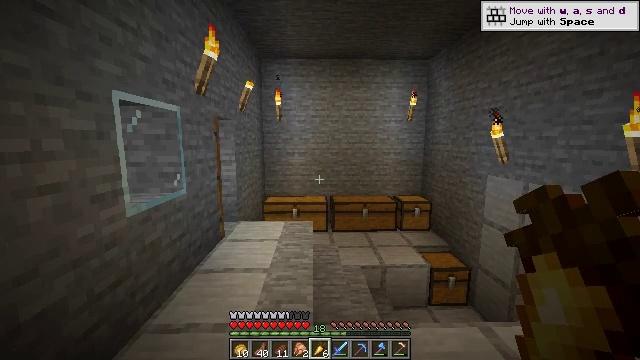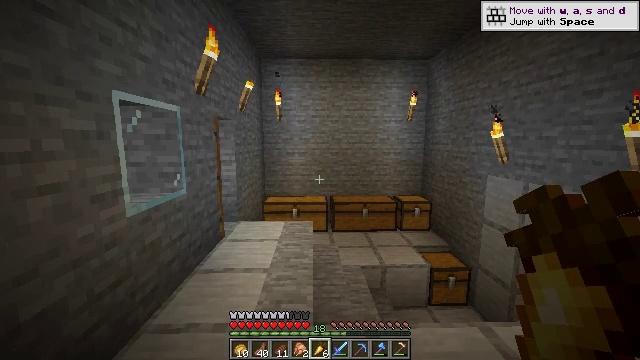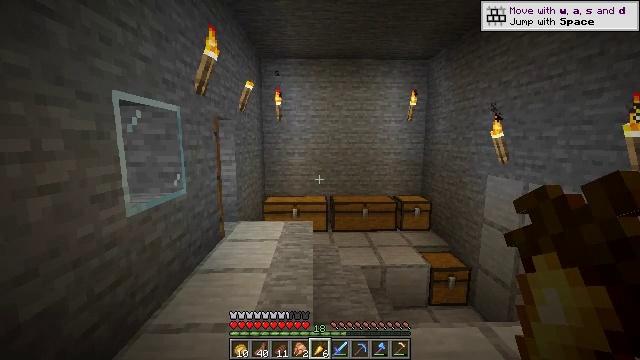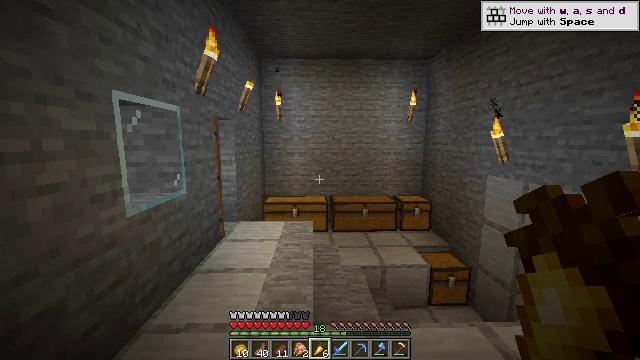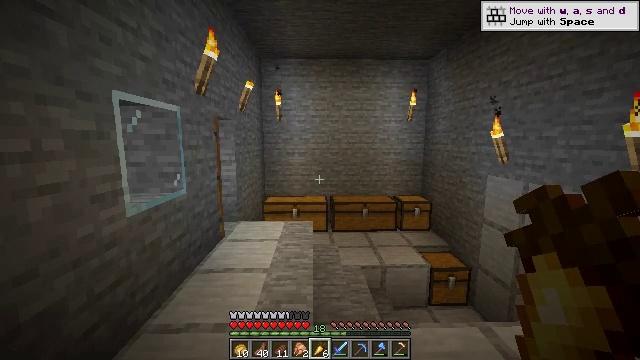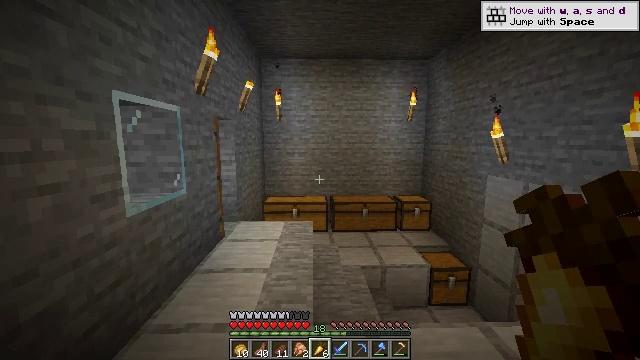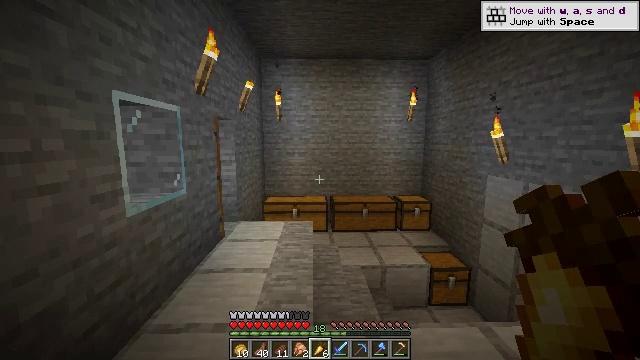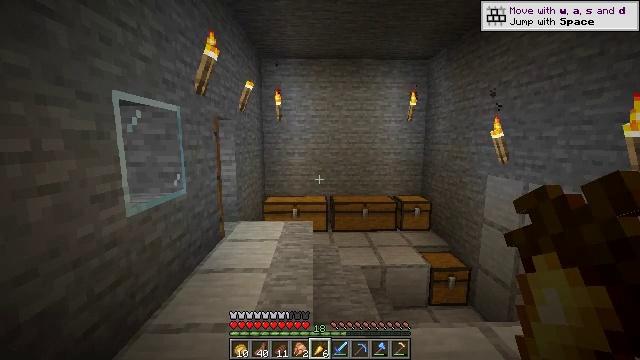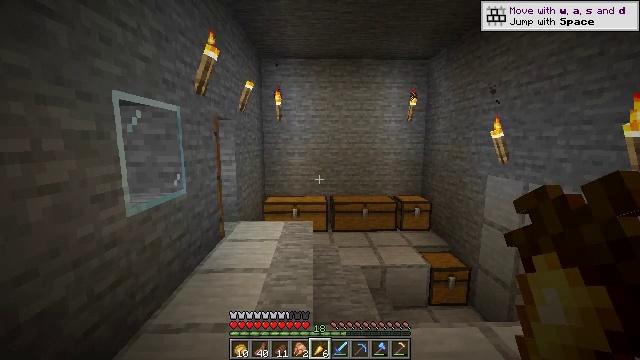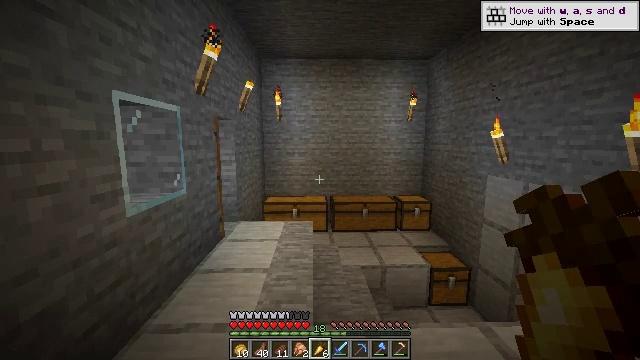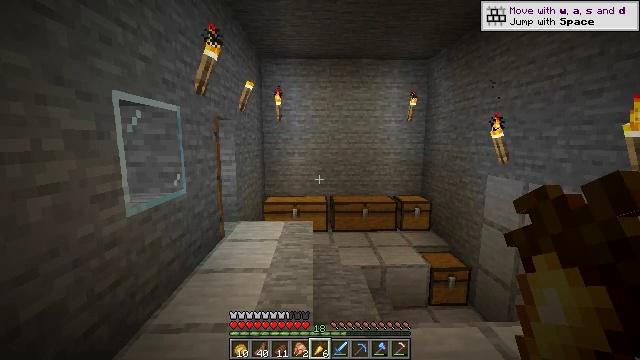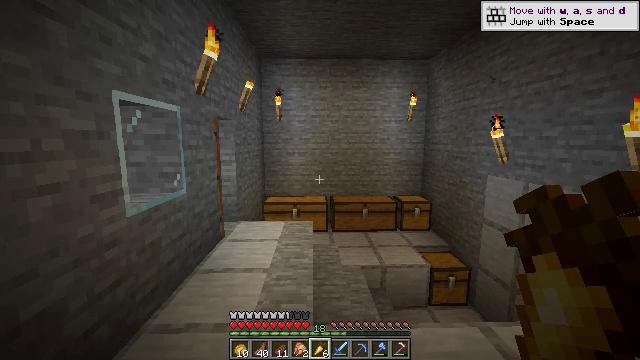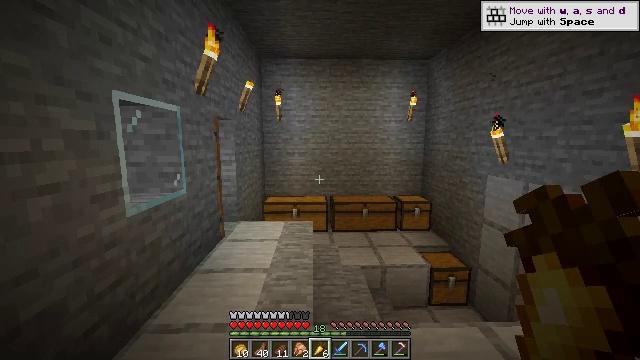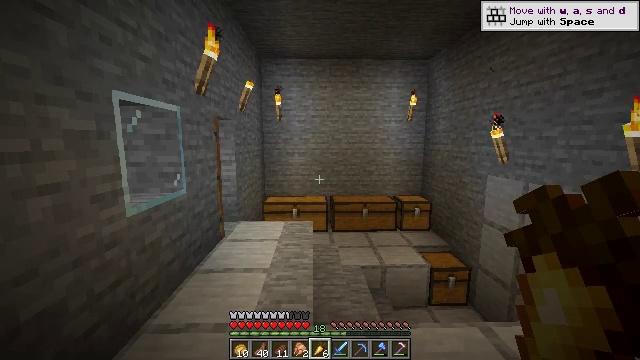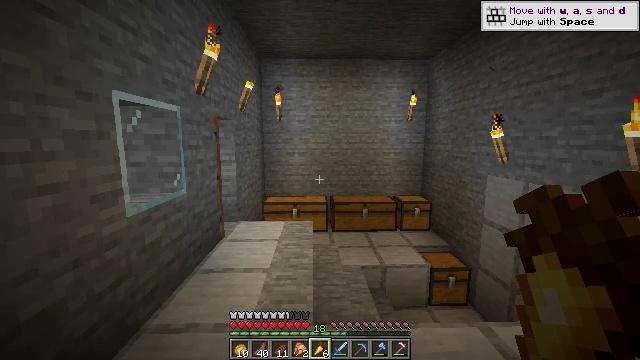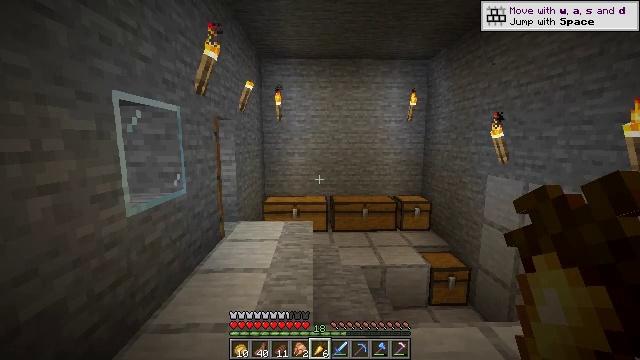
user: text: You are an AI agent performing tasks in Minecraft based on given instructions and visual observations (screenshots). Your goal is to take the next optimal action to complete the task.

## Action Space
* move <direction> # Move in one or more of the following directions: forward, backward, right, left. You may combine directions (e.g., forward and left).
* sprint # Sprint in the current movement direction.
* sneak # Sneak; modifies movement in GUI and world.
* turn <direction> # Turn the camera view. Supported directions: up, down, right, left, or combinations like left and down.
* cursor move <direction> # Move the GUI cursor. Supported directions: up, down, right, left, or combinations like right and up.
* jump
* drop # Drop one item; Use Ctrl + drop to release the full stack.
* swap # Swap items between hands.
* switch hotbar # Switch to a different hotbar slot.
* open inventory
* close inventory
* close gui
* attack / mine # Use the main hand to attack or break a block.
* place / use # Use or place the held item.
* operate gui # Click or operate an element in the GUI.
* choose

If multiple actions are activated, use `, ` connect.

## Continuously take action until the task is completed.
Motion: motion action
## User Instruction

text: Get a tripwire hook by using iron ingot, stick, and wooden plank at the crafting table.
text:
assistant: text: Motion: no_op
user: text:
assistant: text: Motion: no_op
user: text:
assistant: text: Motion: no_op
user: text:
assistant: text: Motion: no_op
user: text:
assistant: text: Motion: no_op
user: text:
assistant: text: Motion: no_op
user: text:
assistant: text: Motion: no_op
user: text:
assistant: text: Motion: no_op
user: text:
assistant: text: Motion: no_op
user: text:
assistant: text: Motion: no_op
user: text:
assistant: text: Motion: no_op
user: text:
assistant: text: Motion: no_op
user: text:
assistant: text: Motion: no_op
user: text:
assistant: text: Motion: no_op
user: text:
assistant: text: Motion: no_op
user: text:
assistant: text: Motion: no_op
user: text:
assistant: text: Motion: no_op
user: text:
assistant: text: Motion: no_op
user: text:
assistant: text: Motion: no_op
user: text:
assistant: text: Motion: no_op
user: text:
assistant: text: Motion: no_op
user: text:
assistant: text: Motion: no_op
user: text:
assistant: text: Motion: no_op
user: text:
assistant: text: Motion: no_op
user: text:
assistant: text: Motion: no_op
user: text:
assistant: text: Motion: no_op
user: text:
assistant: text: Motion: no_op
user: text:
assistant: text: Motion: no_op
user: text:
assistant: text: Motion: no_op
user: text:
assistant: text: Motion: no_op